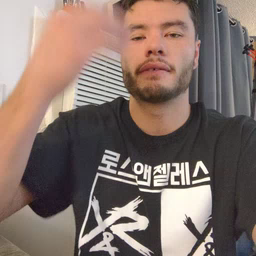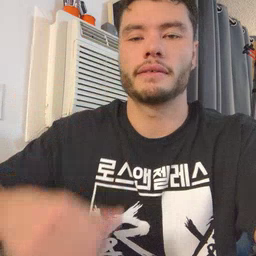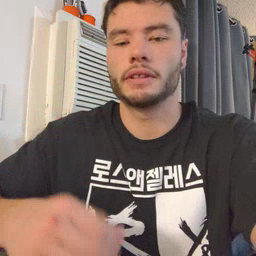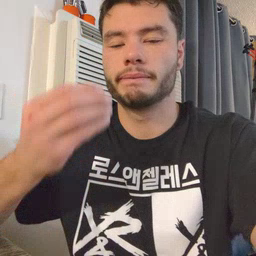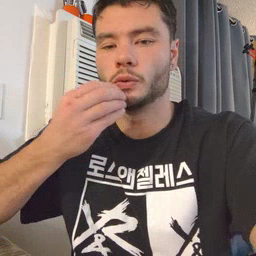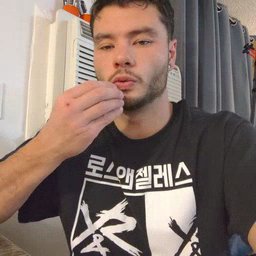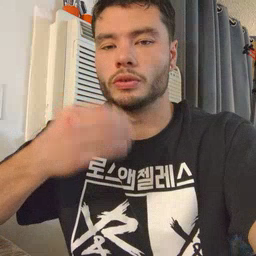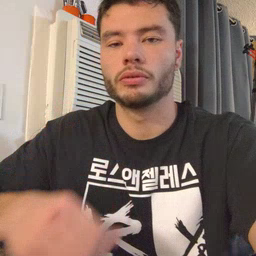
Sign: food